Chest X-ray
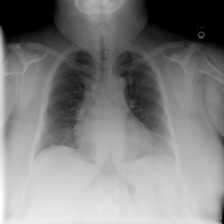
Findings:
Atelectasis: negative
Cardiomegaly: negative
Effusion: negative
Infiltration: negative
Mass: negative
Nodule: negative
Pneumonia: negative
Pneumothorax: negative
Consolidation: negative
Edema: negative
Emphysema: negative
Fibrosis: negative
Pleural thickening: negative
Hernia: negative